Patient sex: M
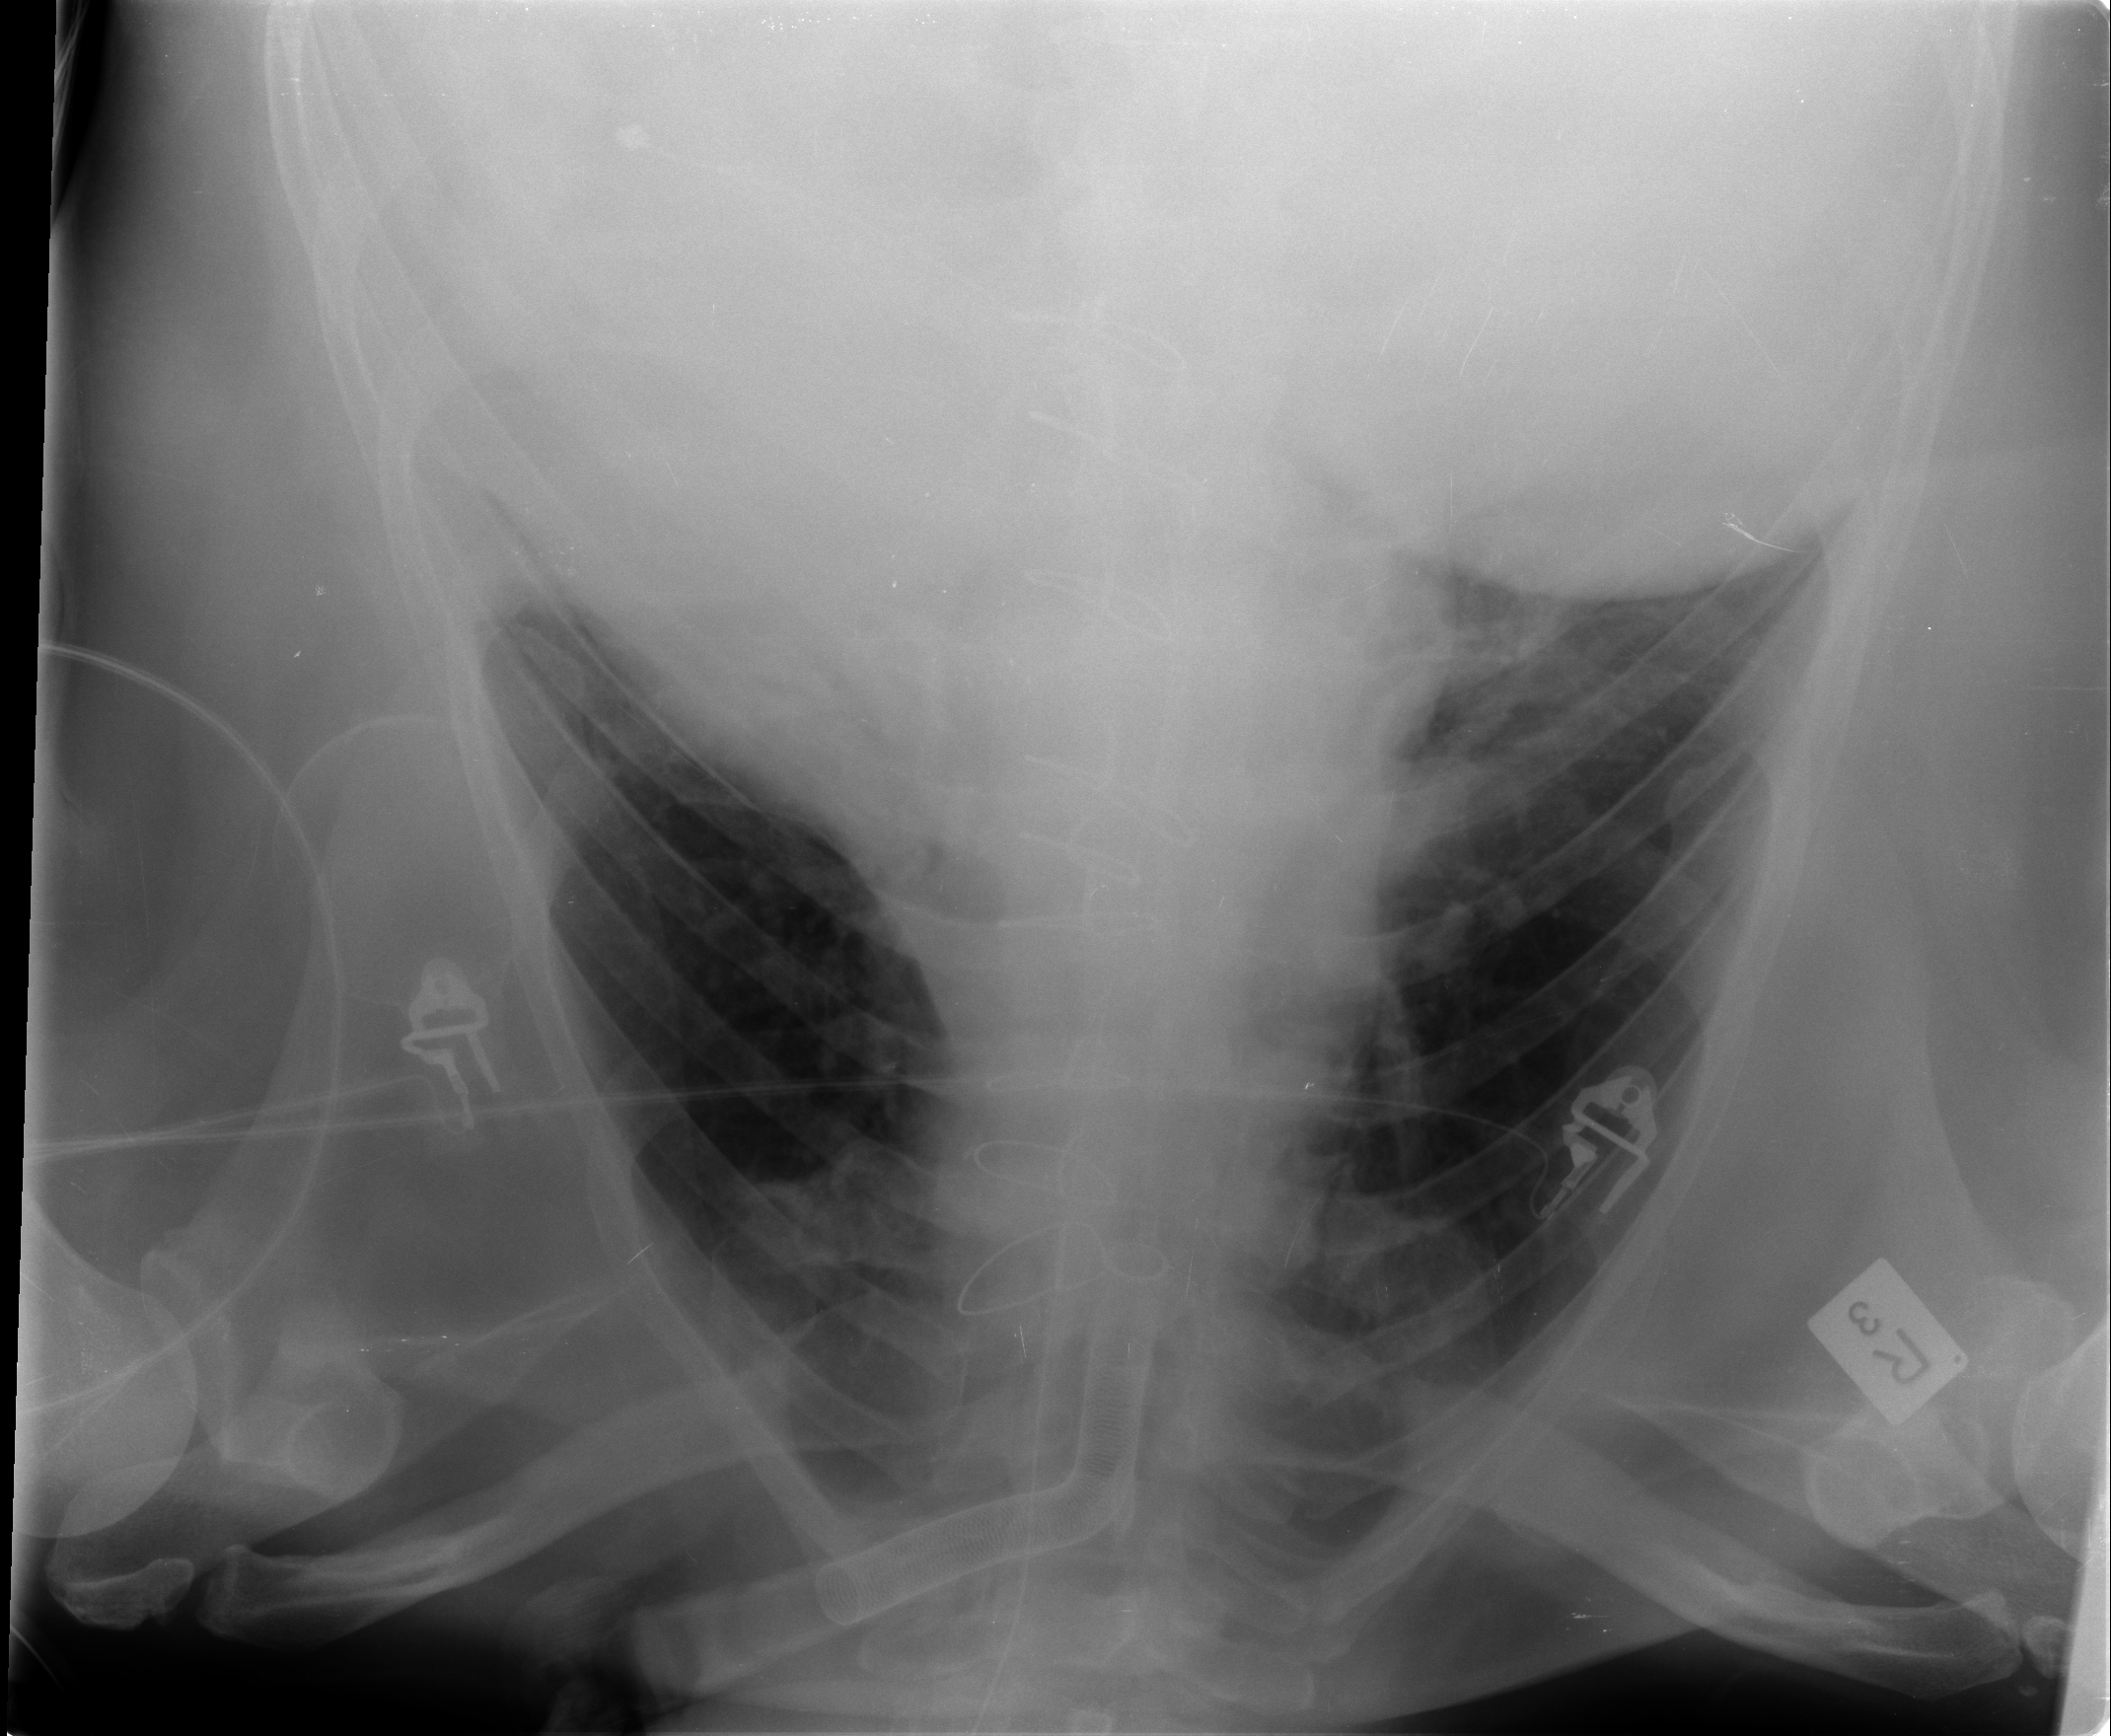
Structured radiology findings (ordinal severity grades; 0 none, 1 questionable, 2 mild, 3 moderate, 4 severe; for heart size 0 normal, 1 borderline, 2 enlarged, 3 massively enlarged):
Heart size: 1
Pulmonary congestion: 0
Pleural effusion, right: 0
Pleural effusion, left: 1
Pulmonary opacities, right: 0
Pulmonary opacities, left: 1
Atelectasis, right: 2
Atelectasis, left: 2